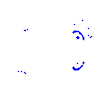
Particle: proton